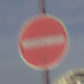
Verkehrszeichen: VerbotDerEinfahrt
Umgebung: Outdoor, Suburban
Tageszeit: MorningAfternoon
Wetter: PartlyCloudy
Licht: Natural
Jahreszeit: NotSpecified
Kontrast: HighContrast